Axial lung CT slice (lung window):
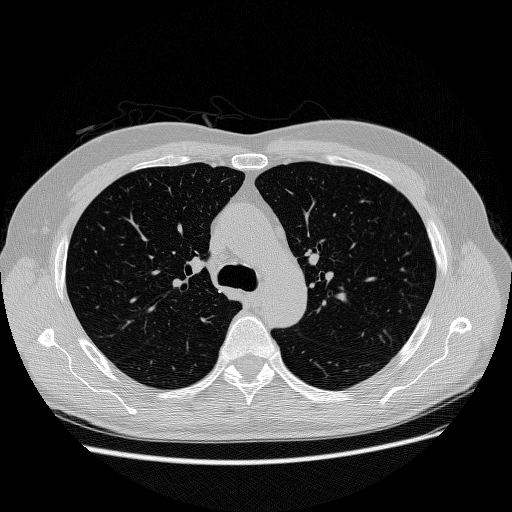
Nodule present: no